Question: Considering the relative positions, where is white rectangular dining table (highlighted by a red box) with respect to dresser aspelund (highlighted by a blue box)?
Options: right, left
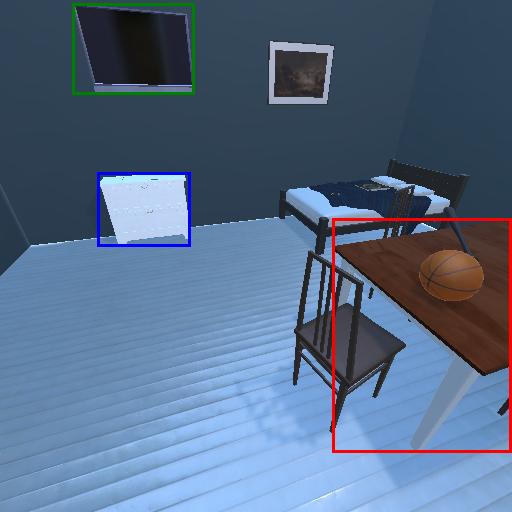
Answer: right